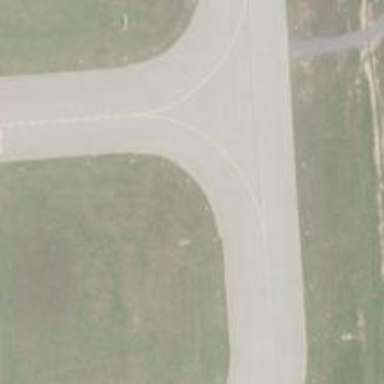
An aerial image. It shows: Image of taxiway at airport.